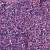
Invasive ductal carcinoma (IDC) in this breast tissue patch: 1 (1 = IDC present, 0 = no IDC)